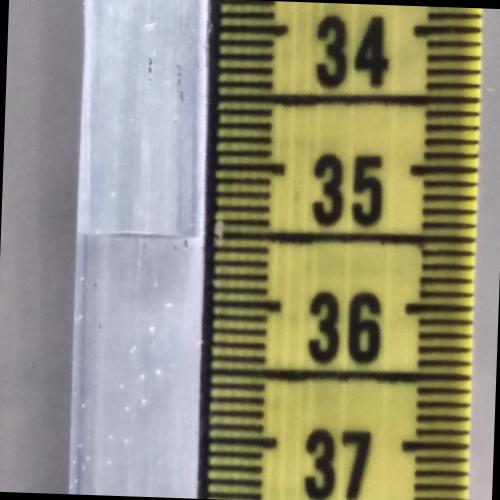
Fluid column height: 35.5 cm